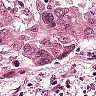
Metastatic tissue present: yes